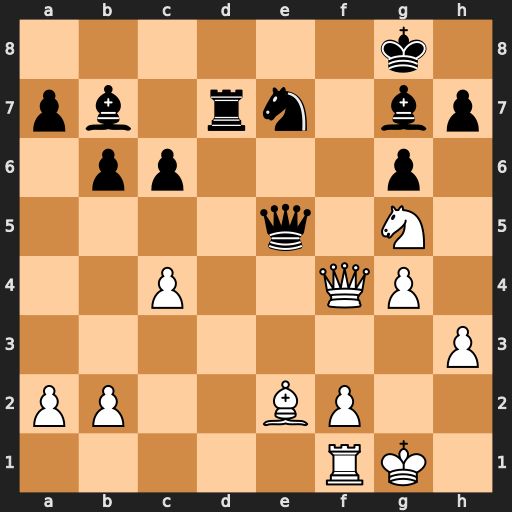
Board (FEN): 6k1/pb1rn1bp/1pp3p1/4q1N1/2P2QP1/7P/PP2BP2/5RK1
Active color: w
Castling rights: -
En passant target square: -
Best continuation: Qf7+ Kh8 Qe8+ Ng8 Qxd7